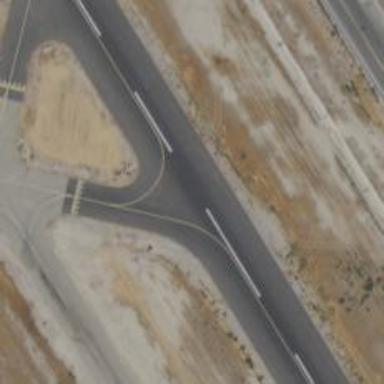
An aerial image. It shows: Asphalt runway at the airport.